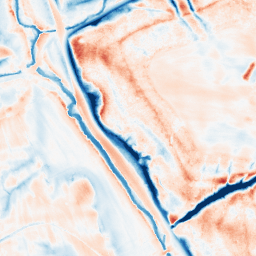
Category: edge_preserving
Decomposition family: guided
Decomposition parameters: radius: 8
eps: 1
Upsampling method: quadratic
Upsampling parameters: scale: 8
Upsampling scale: 8